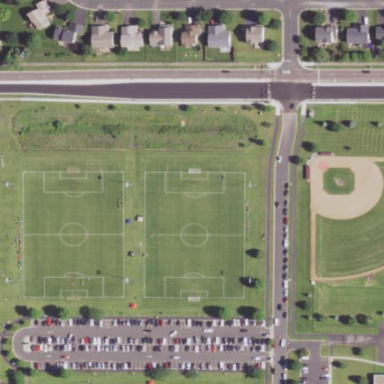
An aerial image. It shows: Soccer pitch for outdoor sports and leisure activities.